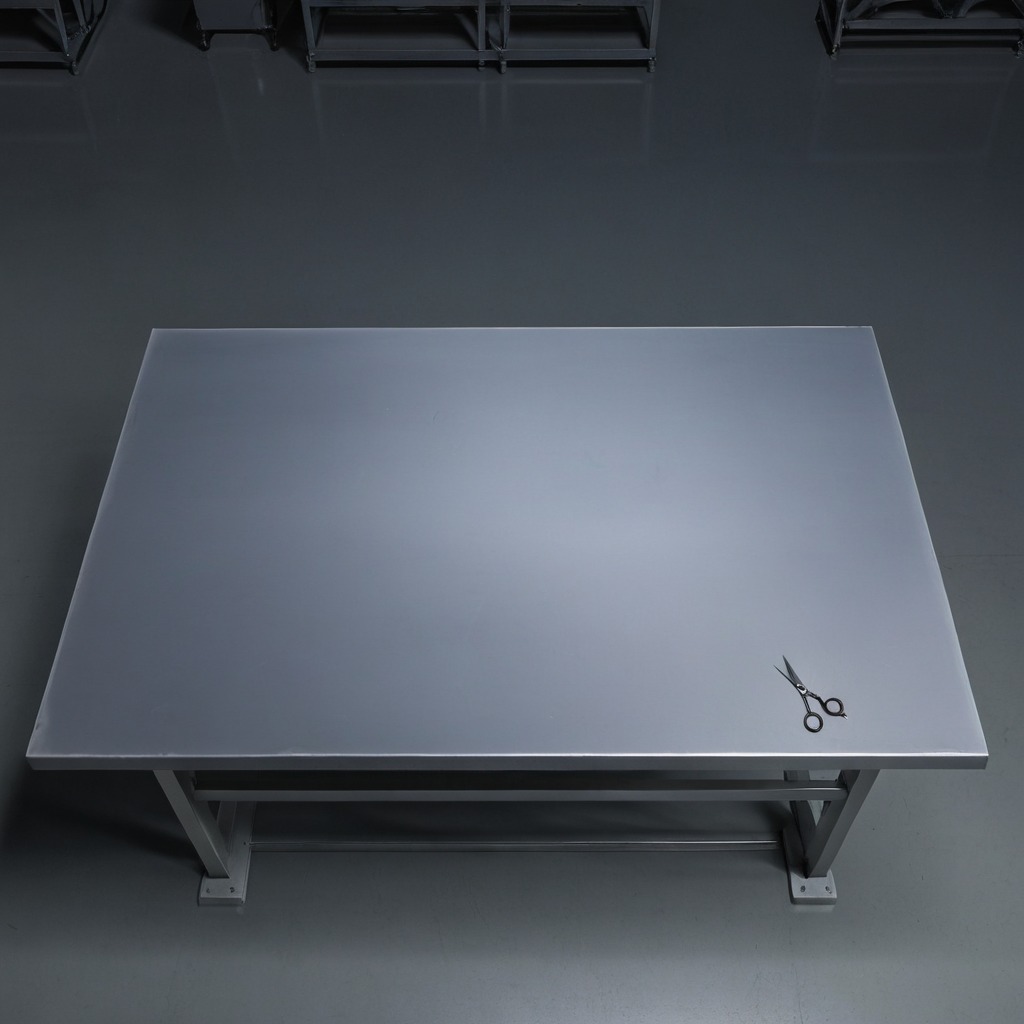
A scissor is lying on a clean empty table in the evening.